Question: I have a 9 patch image which is being used from an external library as a background for a button.
Only on builds from some machines 2 out of 4 team, the 9 patch is not rendering correctly. You can see the black around the outside, it looks very strange!
I deleted the gen folder and rebuild - no success!

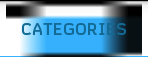
Answer: Seems the the files were corrupt as replacing the library fixed the issue